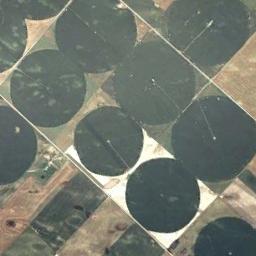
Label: circular_farmland